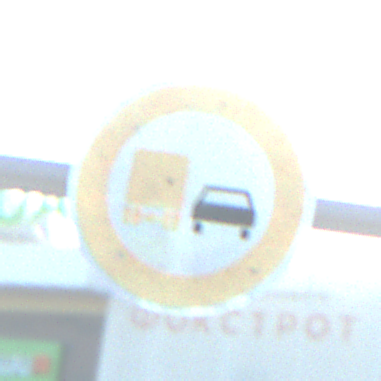
Verkehrszeichen: UeberholverbotKraftfahrzeuge
Umgebung: Outdoor, Suburban
Tageszeit: MorningAfternoon
Wetter: PartlyCloudy
Licht: Natural
Jahreszeit: NotSpecified
Kontrast: HighContrast